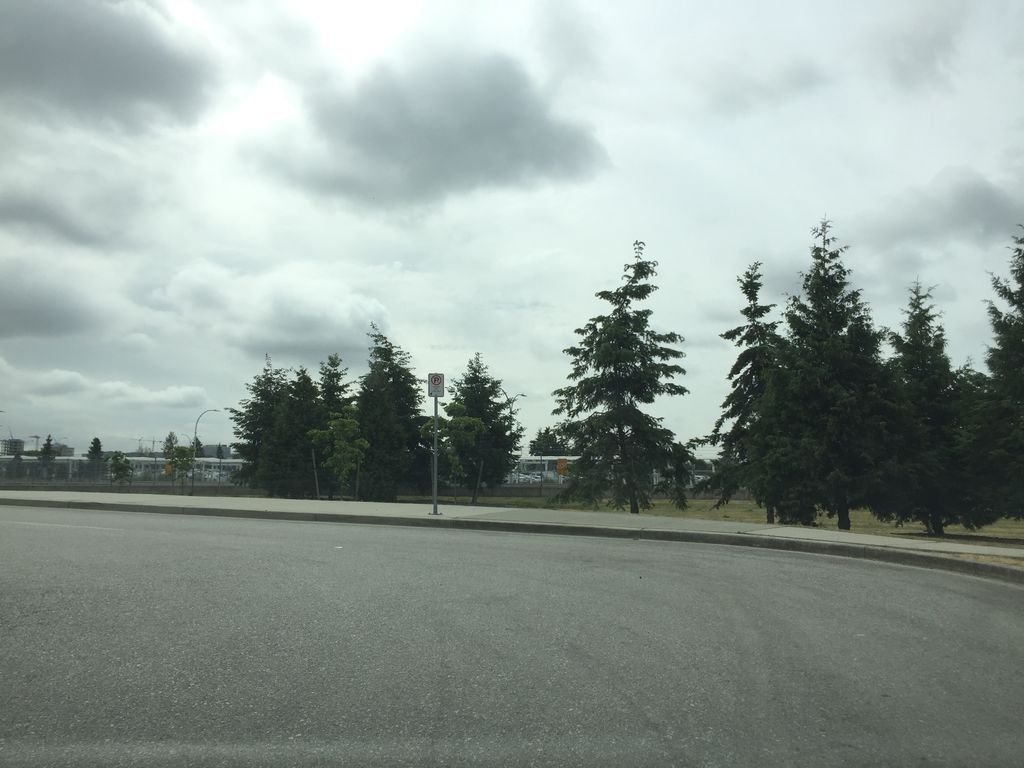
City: vancouver